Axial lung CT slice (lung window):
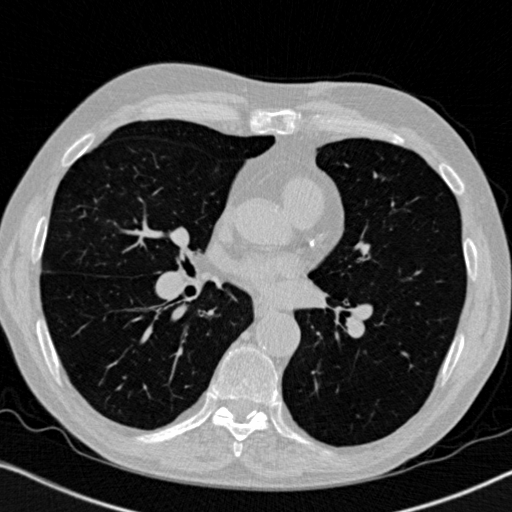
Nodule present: no